Interaction volume radius: 10 \u00c5
Interaction volume height: 10 \u00c5
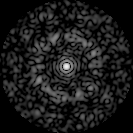
Disorder parameter: 0.8473